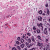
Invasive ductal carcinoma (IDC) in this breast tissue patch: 0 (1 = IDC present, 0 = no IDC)